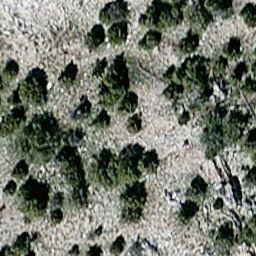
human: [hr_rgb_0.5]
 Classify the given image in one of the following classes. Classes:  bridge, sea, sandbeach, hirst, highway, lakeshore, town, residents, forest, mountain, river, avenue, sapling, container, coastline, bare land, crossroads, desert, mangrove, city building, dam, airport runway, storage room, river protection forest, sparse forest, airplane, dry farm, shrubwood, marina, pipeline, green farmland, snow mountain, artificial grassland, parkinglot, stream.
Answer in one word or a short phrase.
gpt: sparse forest